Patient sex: M
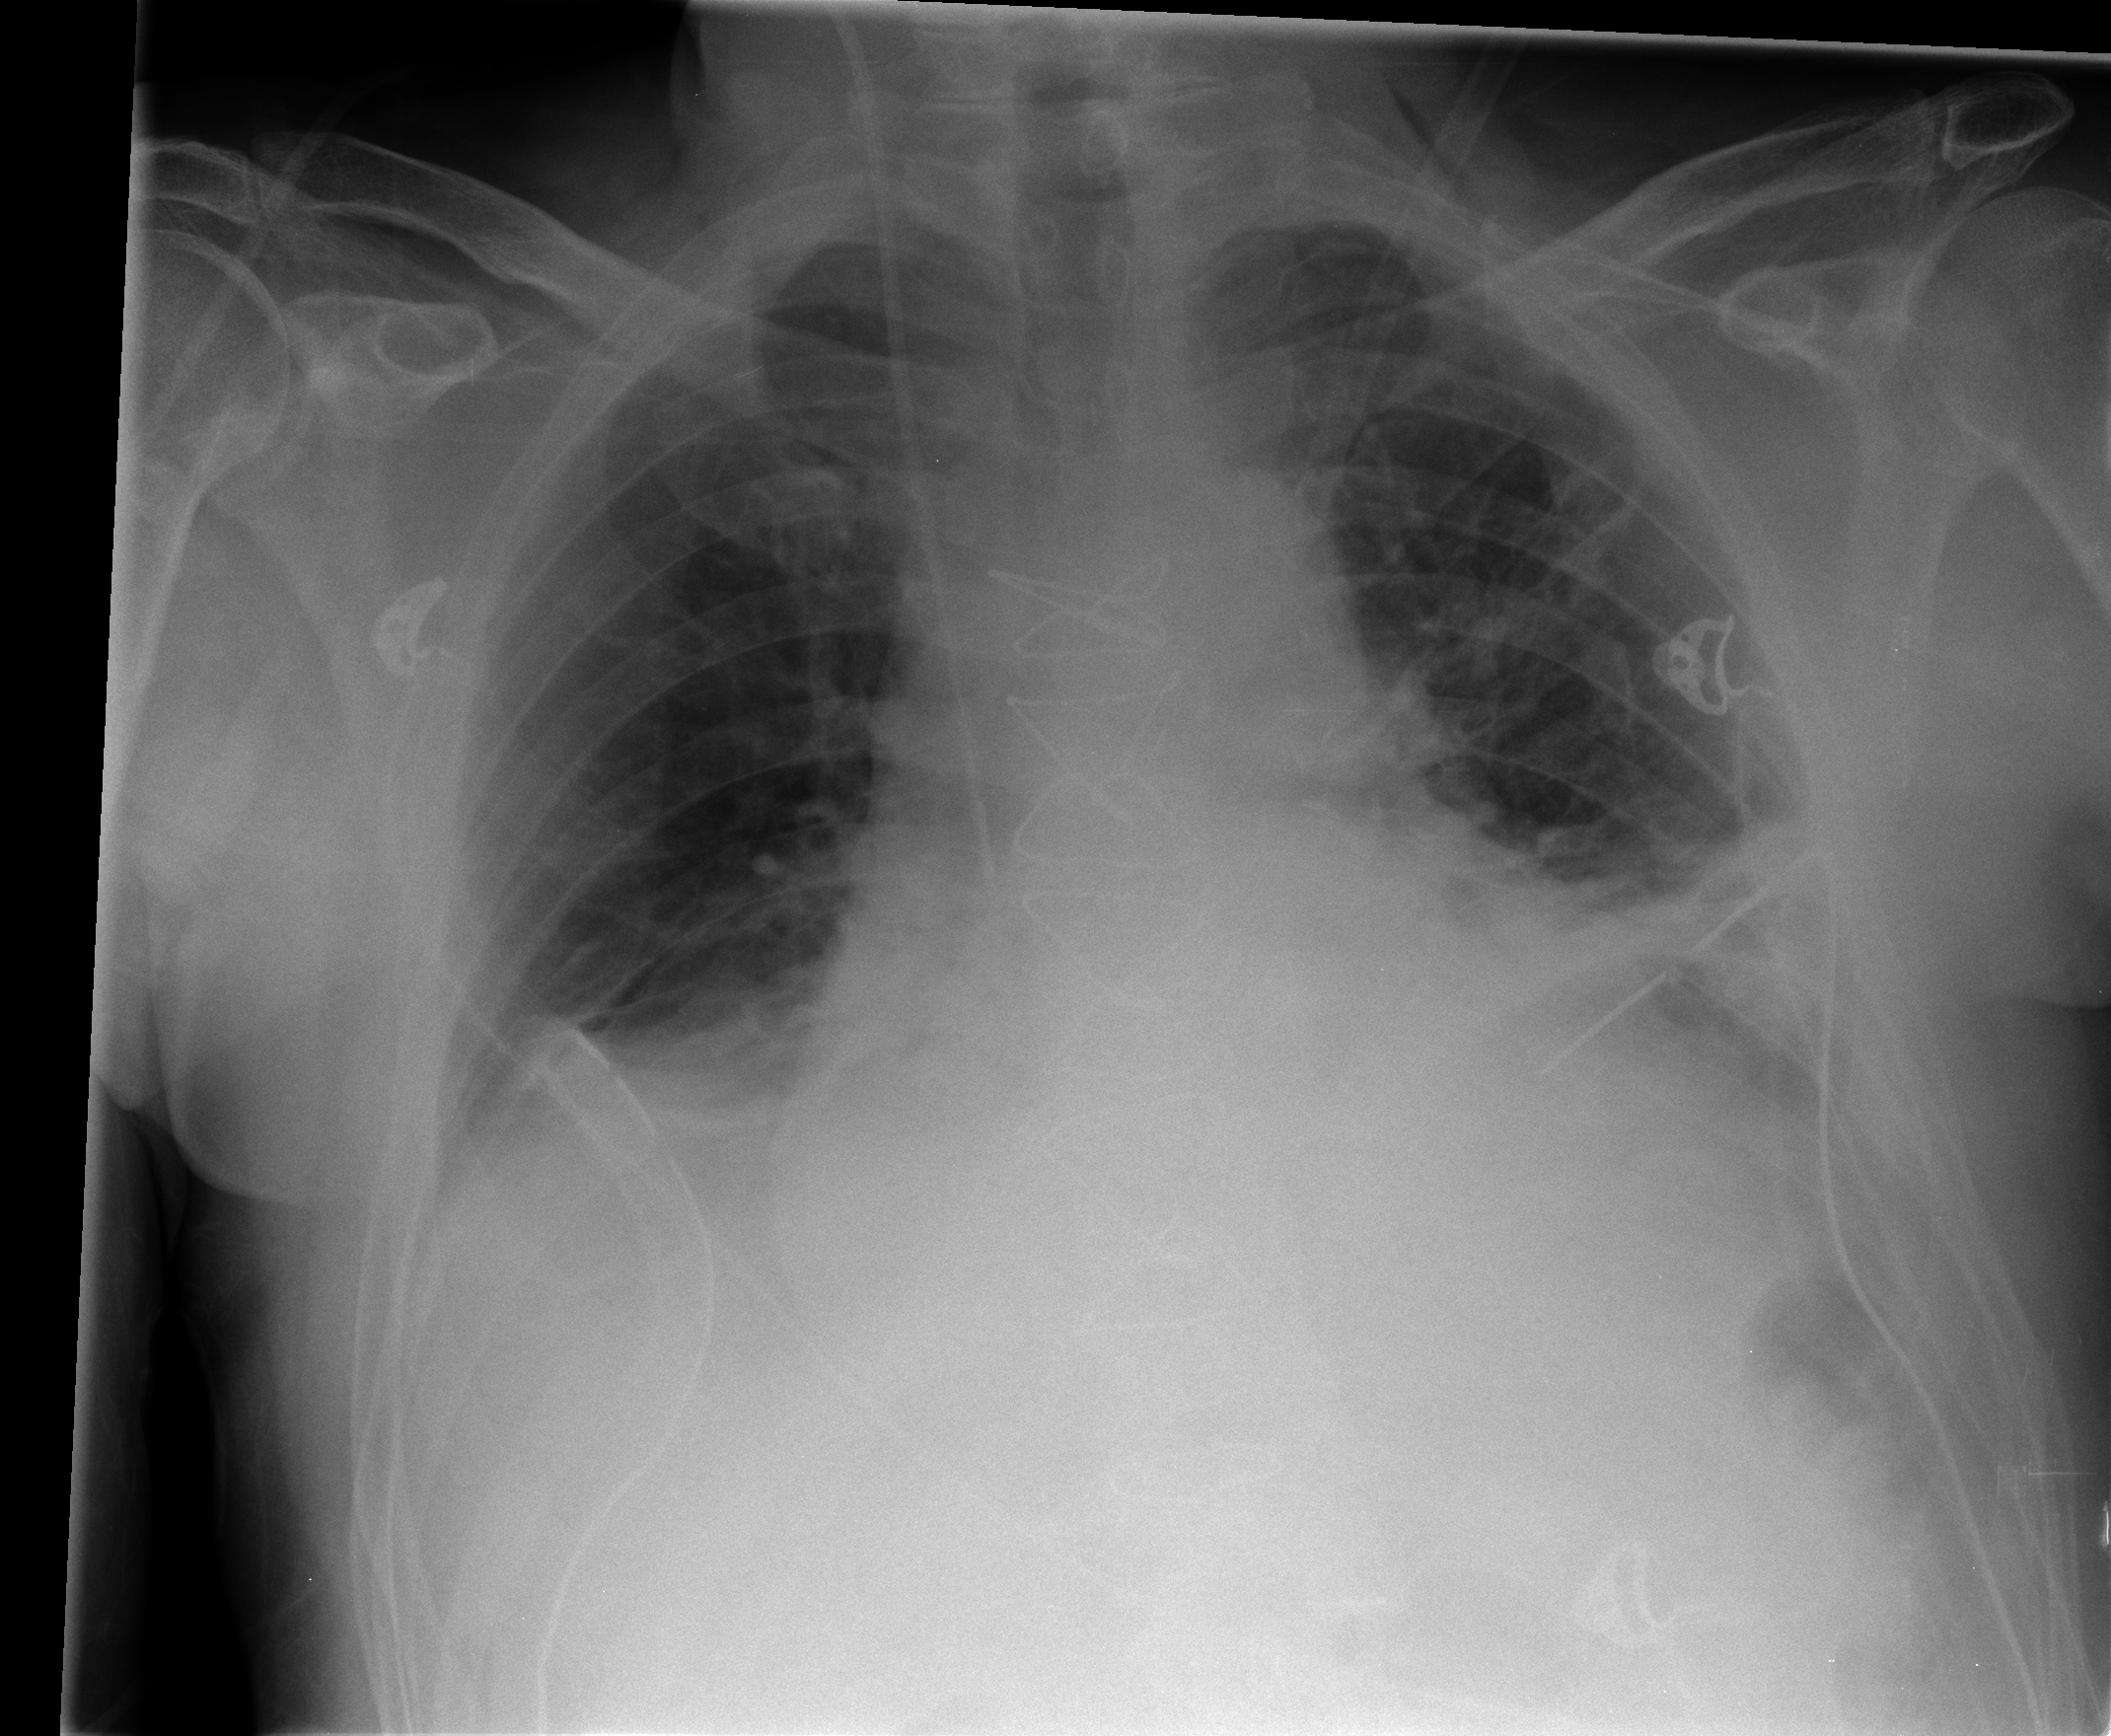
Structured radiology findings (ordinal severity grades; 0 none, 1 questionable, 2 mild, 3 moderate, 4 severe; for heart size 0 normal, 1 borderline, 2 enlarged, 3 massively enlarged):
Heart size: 2
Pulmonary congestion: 2
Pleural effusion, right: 0
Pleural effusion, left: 0
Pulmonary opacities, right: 1
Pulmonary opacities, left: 1
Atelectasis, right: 2
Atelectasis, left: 2